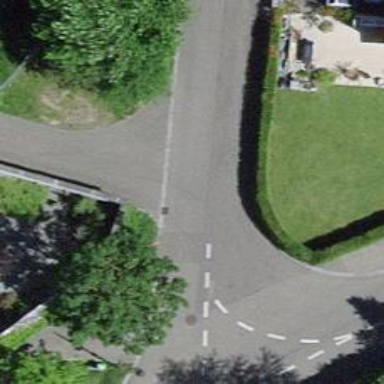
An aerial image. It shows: Residential road with asphalt surface and no sidewalk.